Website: lowes
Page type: billing-address
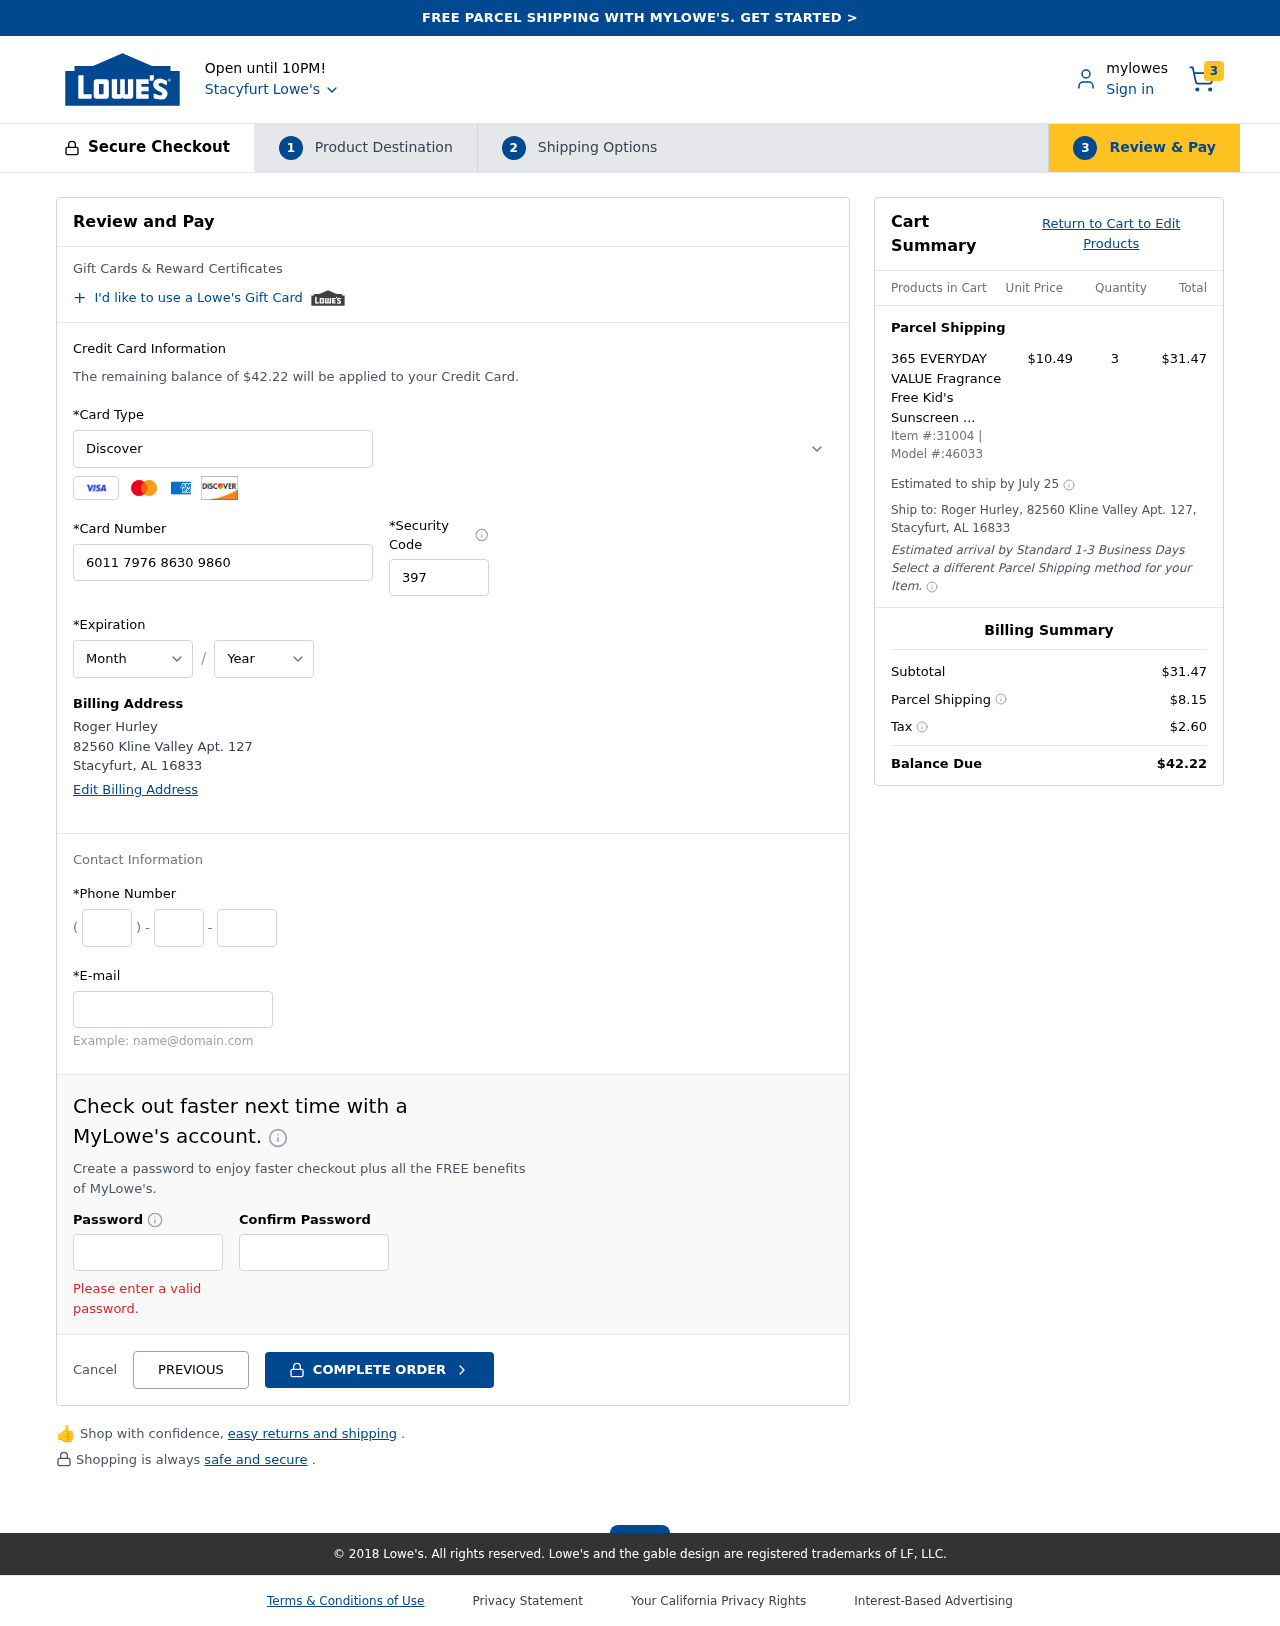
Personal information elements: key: PII_CARD_CVV
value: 397
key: PII_CARD_EXPIRY_MONTH
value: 04
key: PII_CARD_EXPIRY_YEAR
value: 29
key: PII_CARD_NUMBER
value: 6011 7976 8630 9860
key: PII_CARD_TYPE
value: Discover
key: PII_CITY
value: Stacyfurt
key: PII_CITY_STATE_ZIP
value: Stacyfurt, AL 16833
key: PII_EMAIL
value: roger_hurley@yahoo.com
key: PII_FULLNAME
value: Roger Hurley
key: PII_PHONE_AREA
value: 477
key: PII_PHONE_PREFIX
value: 513
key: PII_PHONE_SUFFIX
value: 4160
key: PII_STREET
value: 82560 Kline Valley Apt. 127
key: PII_FULLNAME2
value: Roger Hurley
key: PII_STREET2
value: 82560 Kline Valley Apt. 127
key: PII_CITY_STATE_ZIP2
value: Stacyfurt, AL 16833
Product elements: key: PRODUCT1_NAME
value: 365 EVERYDAY VALUE Fragrance Free Kid's Sunscreen SPF 50, 5.3 OZ
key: PRODUCT1_PRICE
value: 10.49
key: PRODUCT1_QUANTITY
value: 3
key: PRODUCT_ITEM_NUMBER
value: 31004
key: PRODUCT_MODEL_NUMBER
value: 46033
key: PRODUCT1_LINE_TOTAL
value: $31.47
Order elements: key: ORDER_NUM_ITEMS
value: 3
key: ORDER_TOTAL
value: $42.22
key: ORDER_SHIPPING_DATE
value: July 25
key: ORDER_SUBTOTAL
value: $31.47
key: ORDER_SHIPPING_COST
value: $8.15
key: ORDER_TAX
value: $2.60